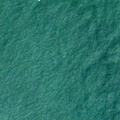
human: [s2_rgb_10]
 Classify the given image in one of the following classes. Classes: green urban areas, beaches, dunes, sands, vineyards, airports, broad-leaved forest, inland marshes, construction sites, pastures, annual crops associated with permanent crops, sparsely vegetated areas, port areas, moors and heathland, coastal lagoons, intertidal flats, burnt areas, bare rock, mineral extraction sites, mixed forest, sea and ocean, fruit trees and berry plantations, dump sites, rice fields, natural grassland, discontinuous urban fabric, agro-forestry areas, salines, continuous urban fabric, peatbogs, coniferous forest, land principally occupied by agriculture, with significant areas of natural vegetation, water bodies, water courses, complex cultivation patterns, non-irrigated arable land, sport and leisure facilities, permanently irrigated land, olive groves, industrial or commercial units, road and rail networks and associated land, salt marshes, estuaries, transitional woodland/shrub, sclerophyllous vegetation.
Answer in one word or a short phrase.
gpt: sea and ocean